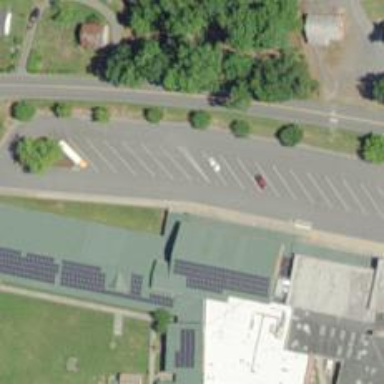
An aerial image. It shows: Central Elementary School Bus Loop located on unclassified road.